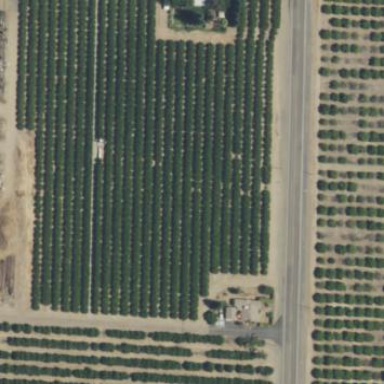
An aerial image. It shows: Orchard.